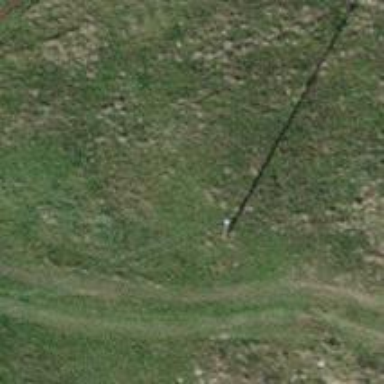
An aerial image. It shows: Straight power pole with straight line management system.